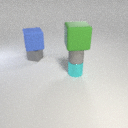
small cyan metal cylinder below small gray rubber cylinder